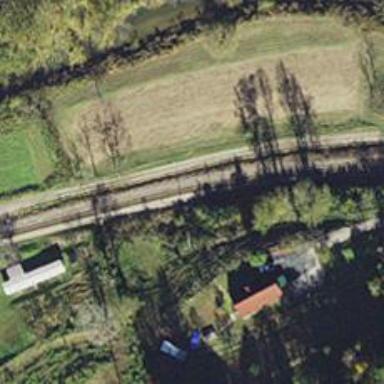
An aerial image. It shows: Railway track.